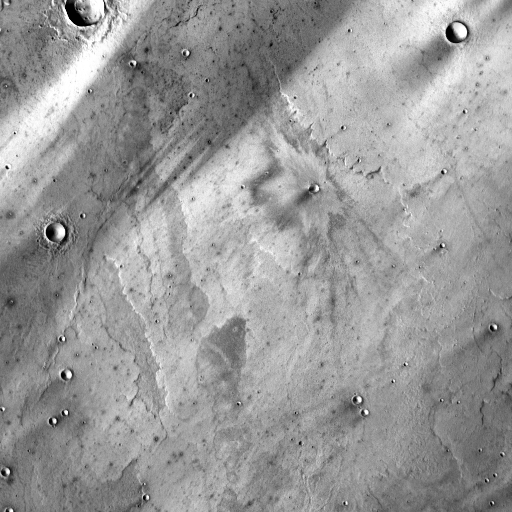
Crater classes present: Background, Other, Layered